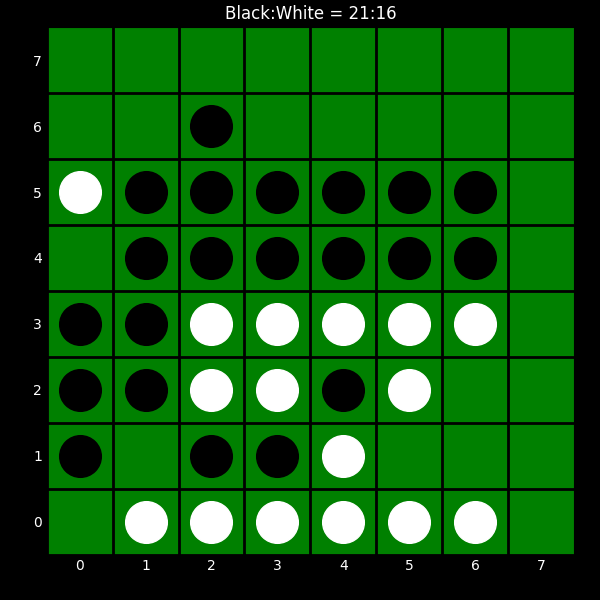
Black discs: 21
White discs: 16